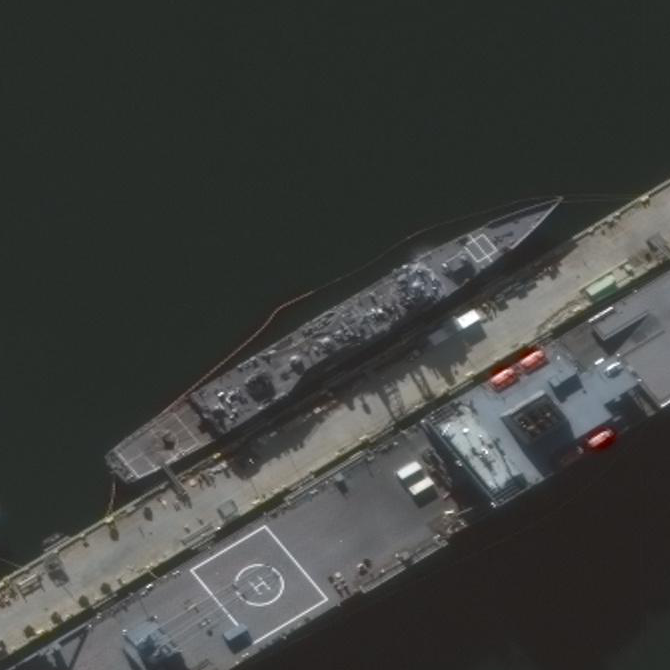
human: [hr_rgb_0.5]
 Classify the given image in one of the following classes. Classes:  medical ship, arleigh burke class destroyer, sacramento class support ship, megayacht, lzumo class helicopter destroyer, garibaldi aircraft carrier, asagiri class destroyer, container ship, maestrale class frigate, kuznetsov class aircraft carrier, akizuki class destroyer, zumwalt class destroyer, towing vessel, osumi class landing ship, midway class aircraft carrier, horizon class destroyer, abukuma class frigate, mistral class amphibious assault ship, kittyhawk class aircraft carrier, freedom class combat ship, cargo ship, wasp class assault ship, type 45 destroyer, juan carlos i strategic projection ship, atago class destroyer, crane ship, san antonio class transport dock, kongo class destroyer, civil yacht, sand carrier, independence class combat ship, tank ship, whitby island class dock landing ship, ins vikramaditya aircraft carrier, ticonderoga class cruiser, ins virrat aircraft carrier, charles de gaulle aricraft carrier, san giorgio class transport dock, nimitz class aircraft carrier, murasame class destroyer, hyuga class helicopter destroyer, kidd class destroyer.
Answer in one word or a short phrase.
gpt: Ticonderoga class cruiser